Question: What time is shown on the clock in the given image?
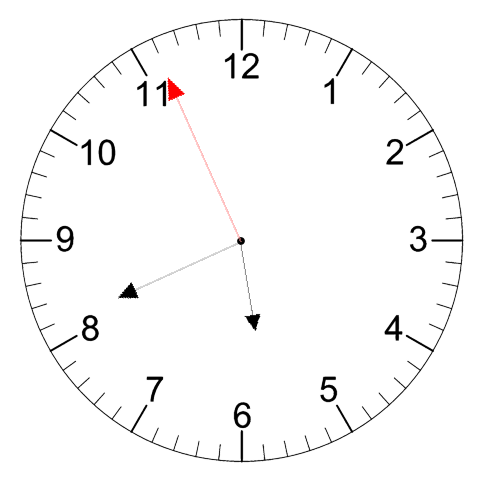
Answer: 05:40:56